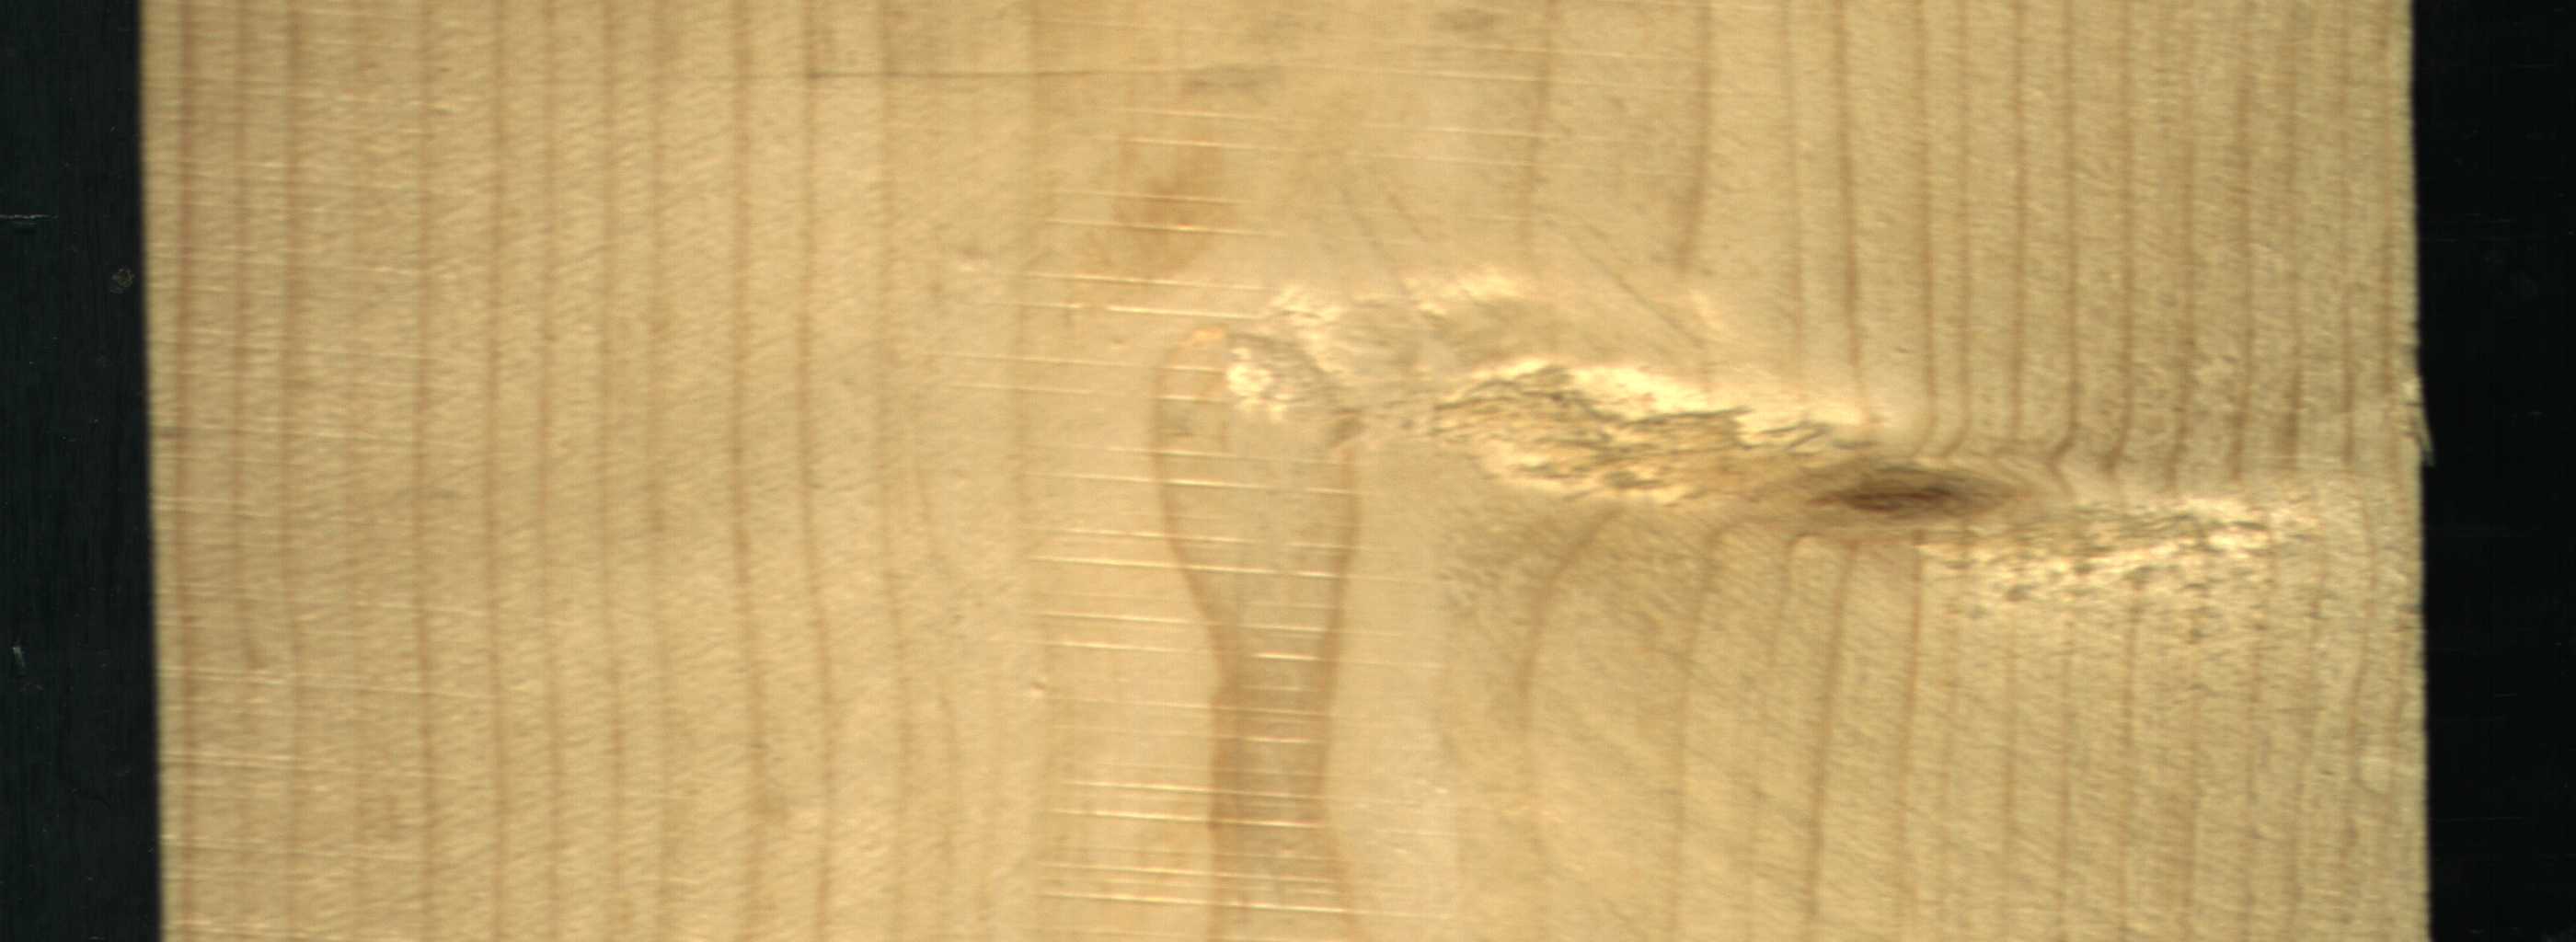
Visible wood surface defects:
Live_Knot